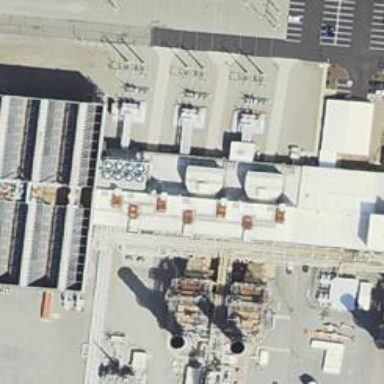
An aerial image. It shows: Gas-powered generator. It is gas turbine type generator.